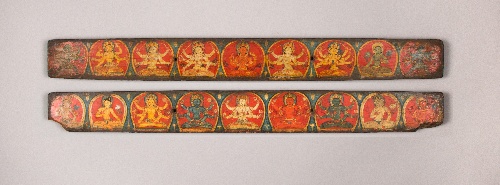
Date: 11th–12th century
Object type: Manuscript covers
Classification: Paintings
Medium: Ink and color on wood
Culture: Nepal
Period: Thakuri period
Dimensions: 2 1/4 x 21 3/16 in. (5.7 x 53.8 cm)
Department: Asian Art
Credit line: Anonymous Gift, 1983
Accession year: 1983
Repository: Metropolitan Museum of Art, New York, NY
Tags: Deities|Buddhism